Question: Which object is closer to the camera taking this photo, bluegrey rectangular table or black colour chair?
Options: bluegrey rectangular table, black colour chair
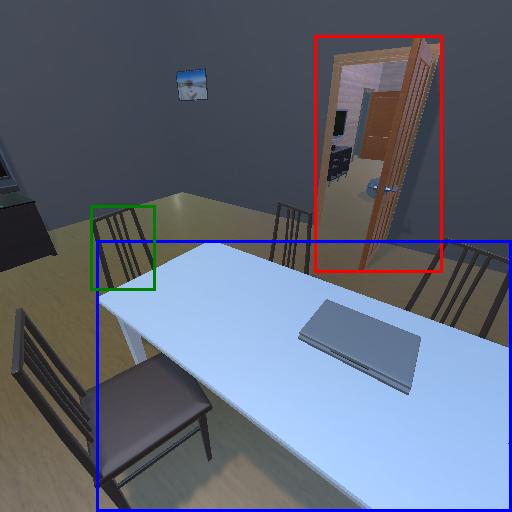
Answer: bluegrey rectangular table